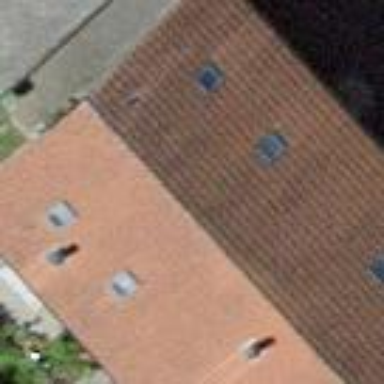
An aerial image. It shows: Gabled roofed house.